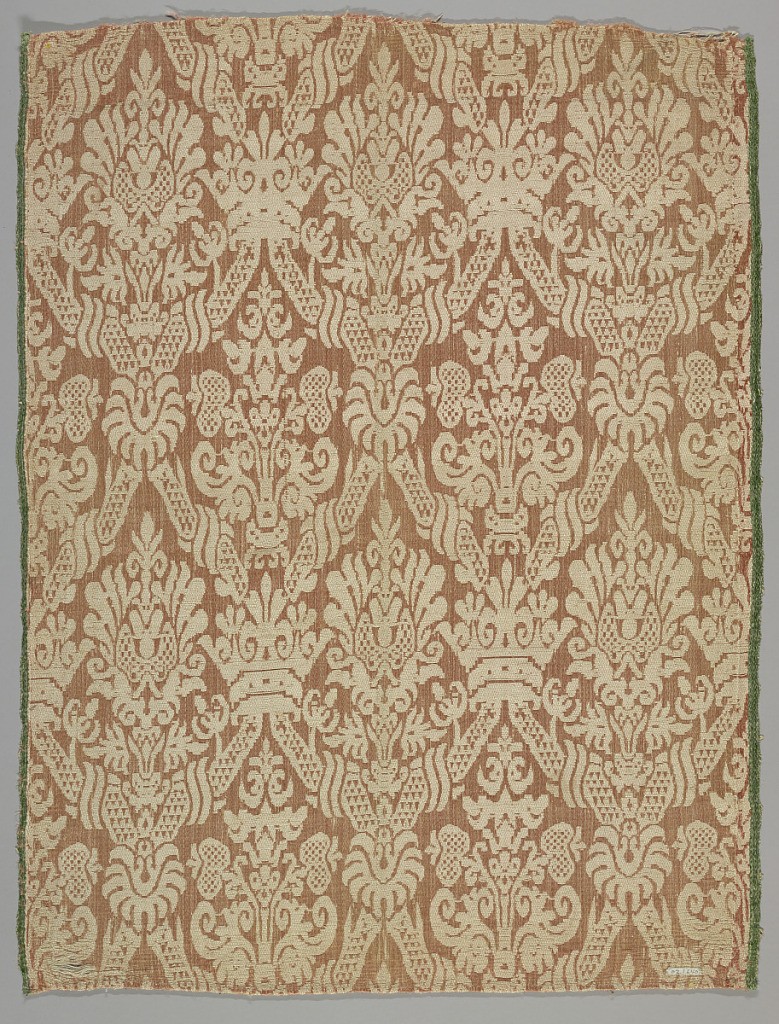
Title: Fragment
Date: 17th–18th century
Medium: silk, cotton Technque: 7&1 satin plus 1\7 twill
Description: Grid of checkerboard banding with crowns at the intersections. Selvage to selvage.